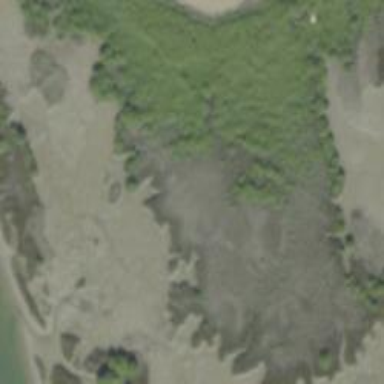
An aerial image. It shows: Saltmarsh wetland area.